Interaction volume radius: 5 \u00c5
Interaction volume height: 10 \u00c5
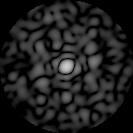
Disorder parameter: 0.8078